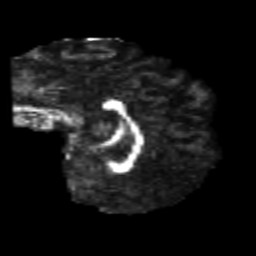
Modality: FA
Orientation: sagittal
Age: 22
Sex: male
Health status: healthy
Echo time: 0.074 s